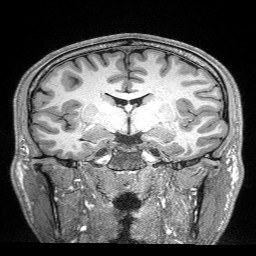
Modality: T1w
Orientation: sagittal